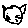
Label: cat